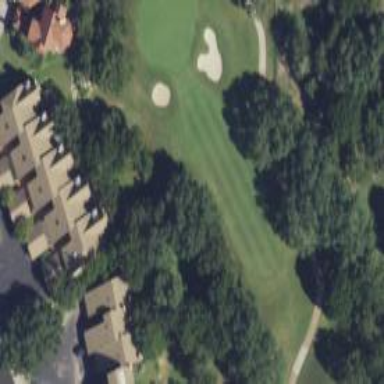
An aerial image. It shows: Grassy golf fairway.